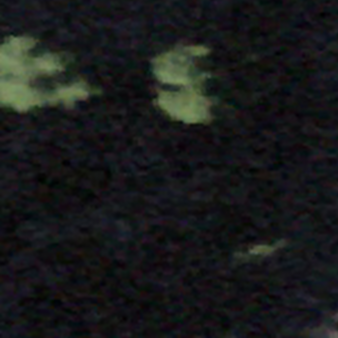
Label: other